Field crop: maize
Growth stage: 2
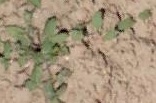
Species: convolvulus